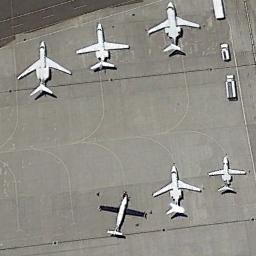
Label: airplane